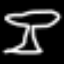
Label: mushroom